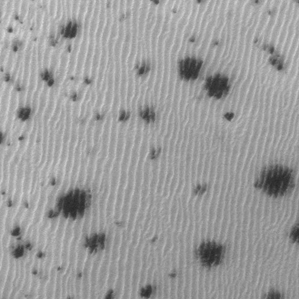
Label: frost